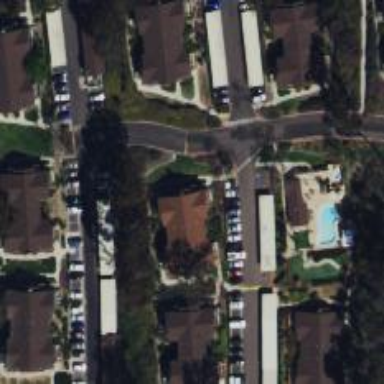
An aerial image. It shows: Living street.